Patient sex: F
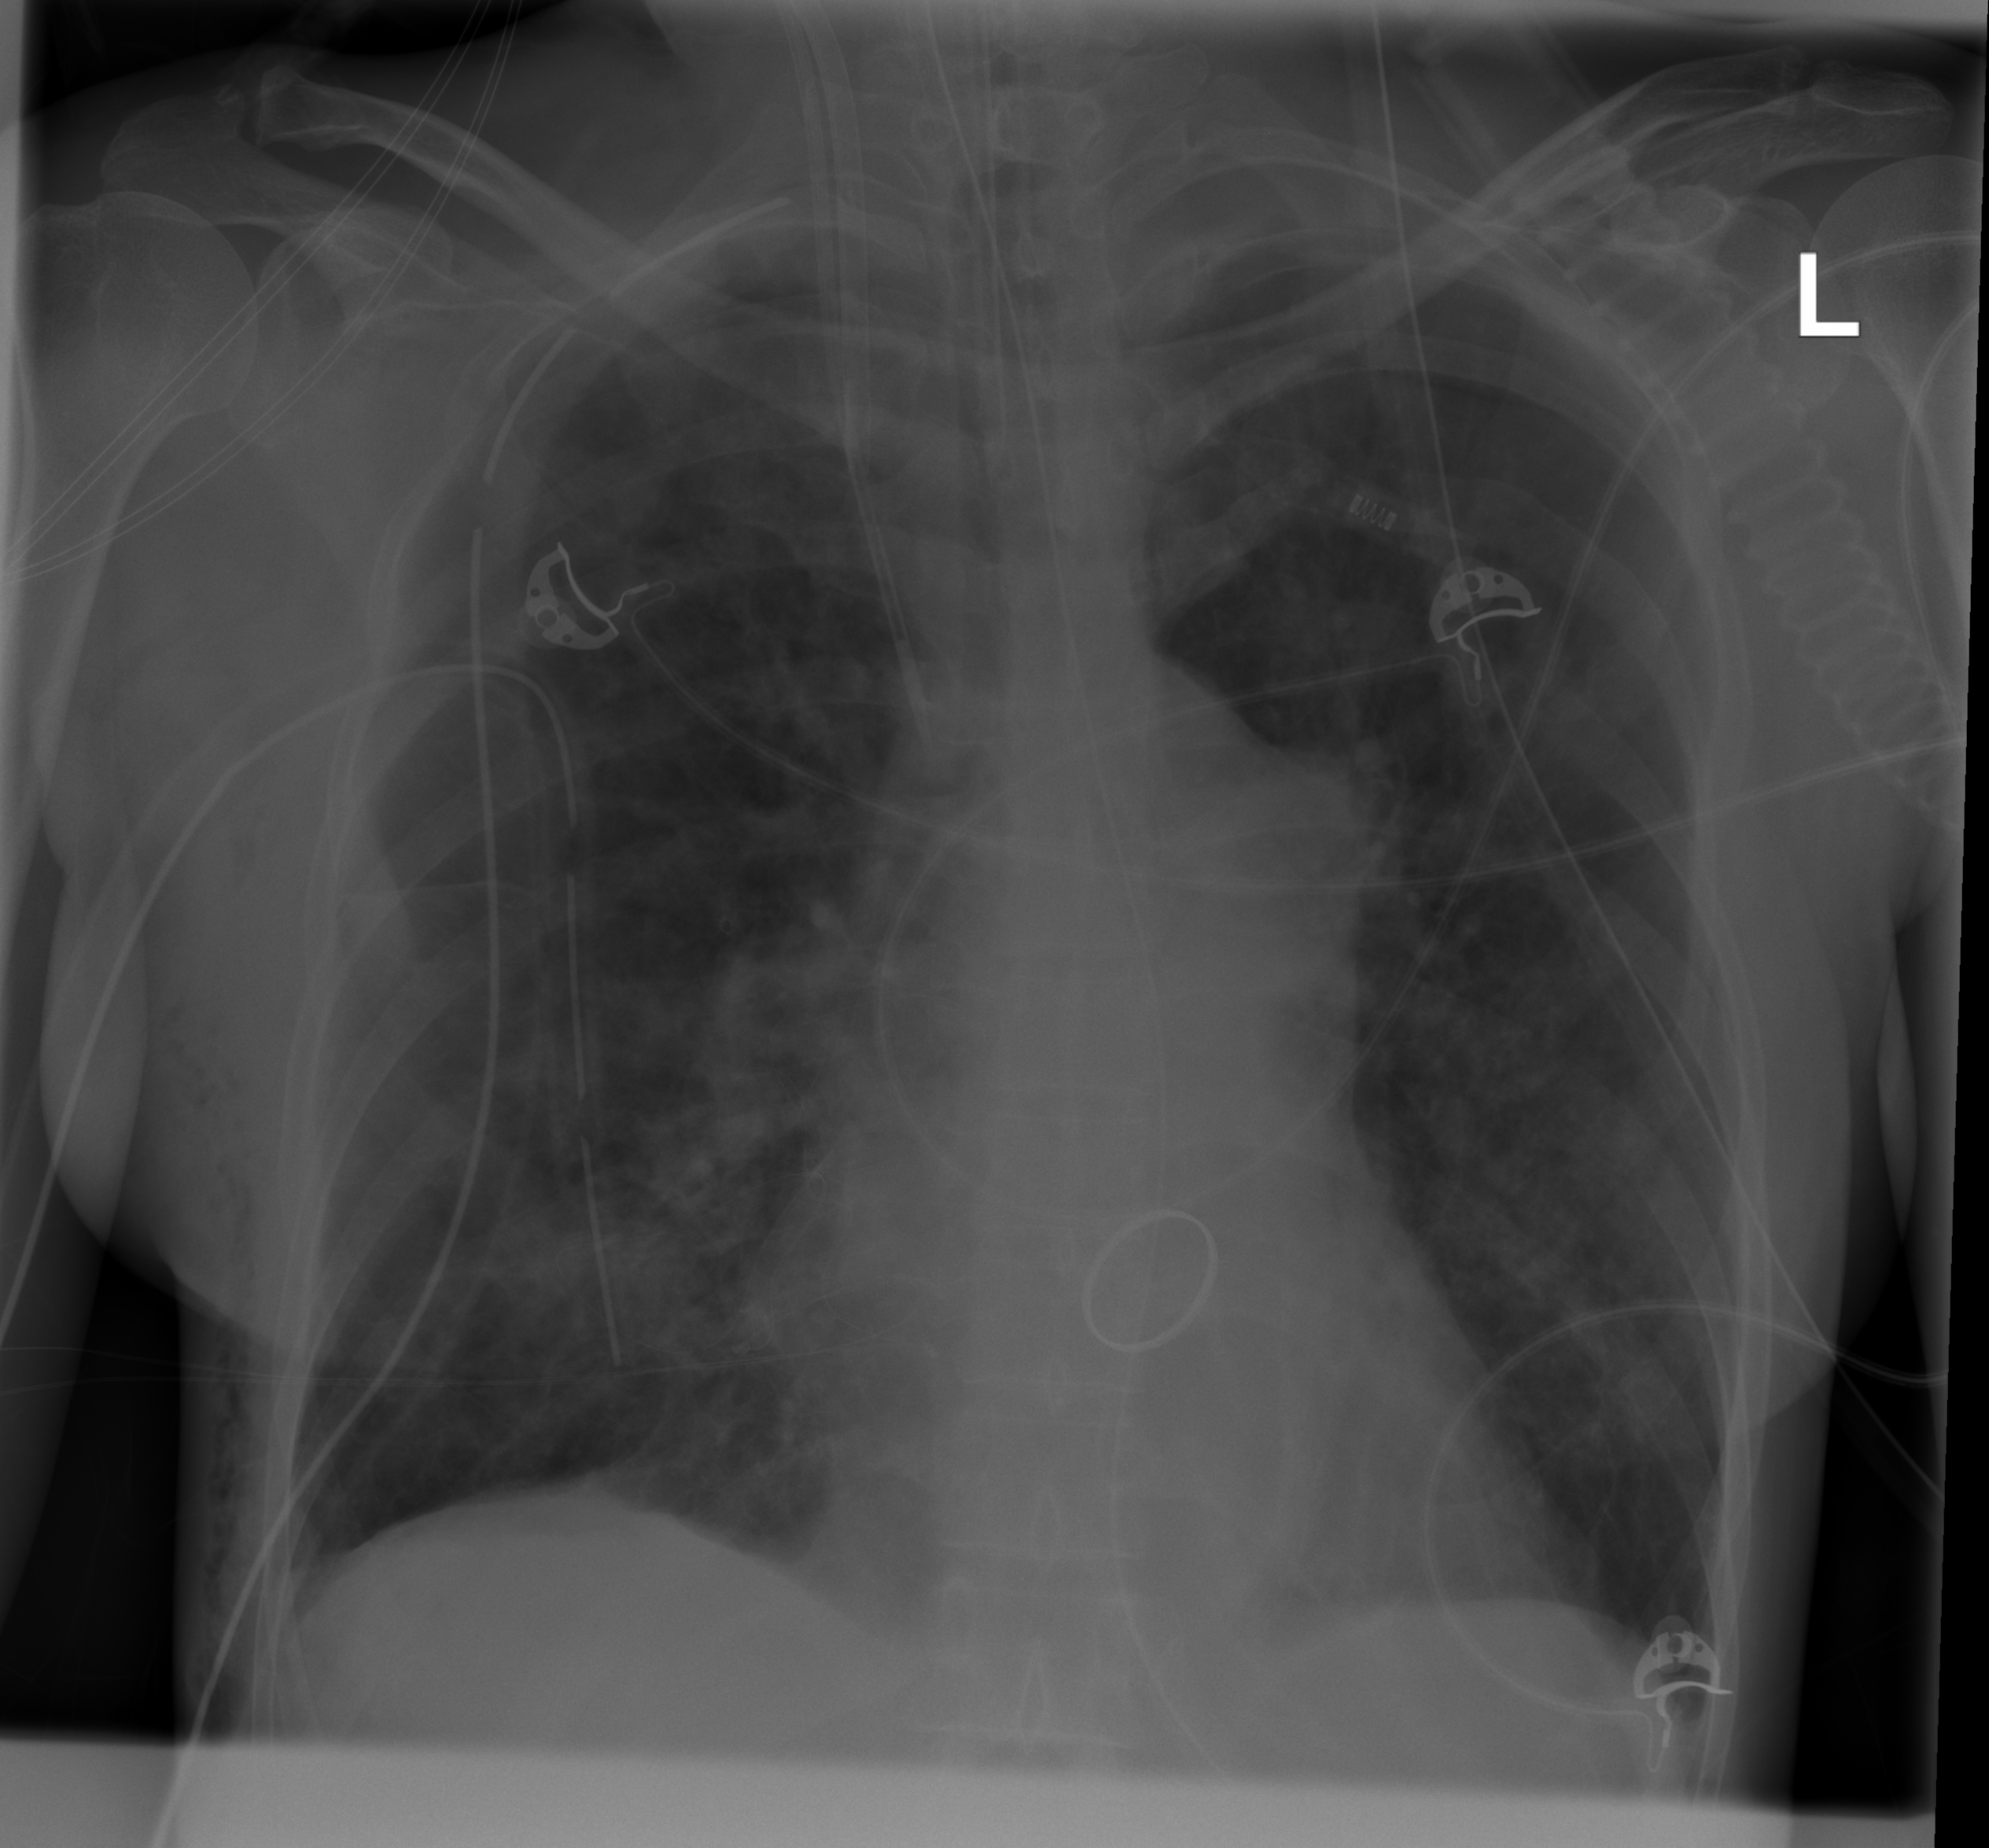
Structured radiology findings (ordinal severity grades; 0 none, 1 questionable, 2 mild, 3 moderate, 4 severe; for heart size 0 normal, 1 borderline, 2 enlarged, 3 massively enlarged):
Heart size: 0
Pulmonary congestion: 0
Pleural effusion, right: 0
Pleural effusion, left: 0
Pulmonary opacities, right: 2
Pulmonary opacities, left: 2
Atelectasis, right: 2
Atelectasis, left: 2